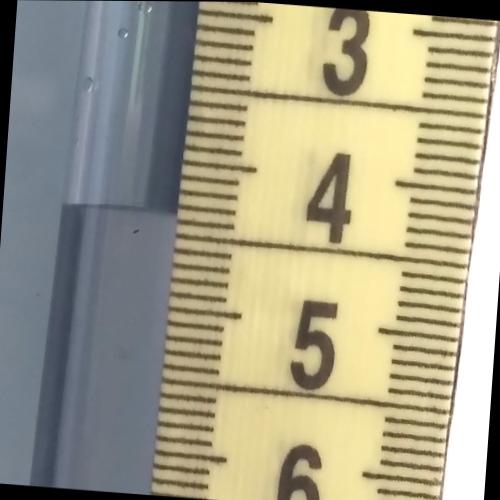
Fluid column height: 4.4 cm